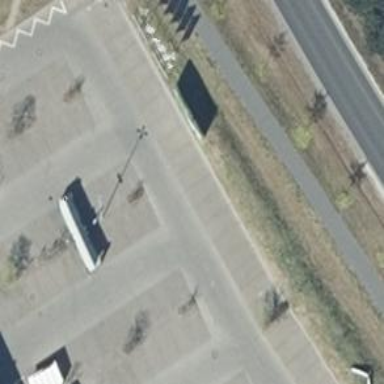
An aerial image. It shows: Paved parking aisle used as service road.